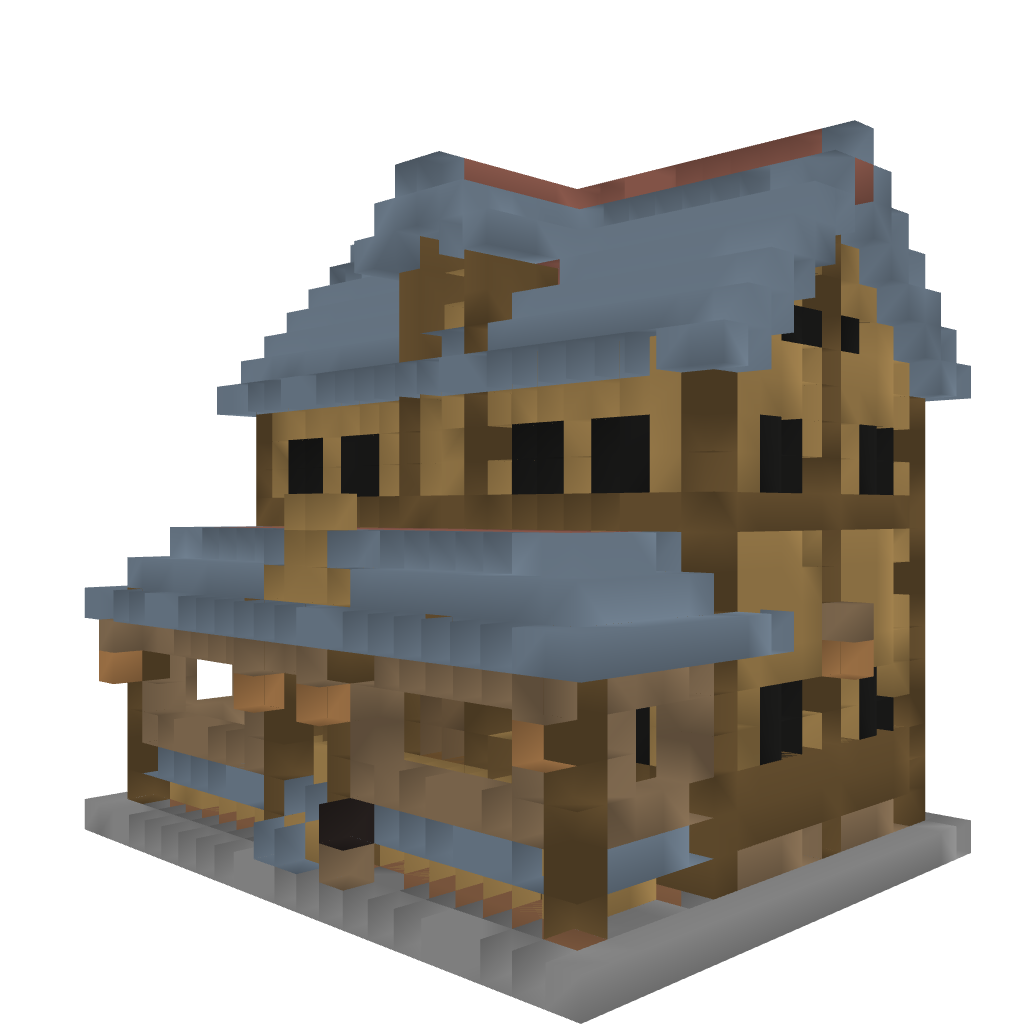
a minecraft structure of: Farm House for 1.6.0+